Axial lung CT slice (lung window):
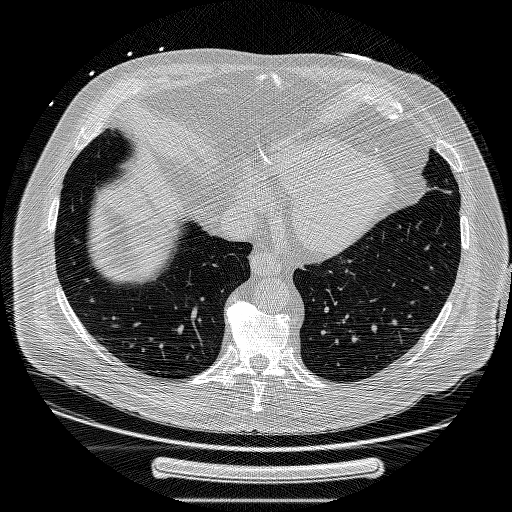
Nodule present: no